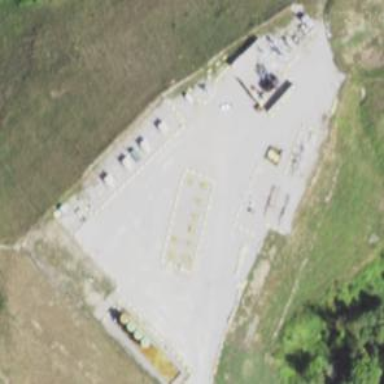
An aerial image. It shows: Petroleum well.